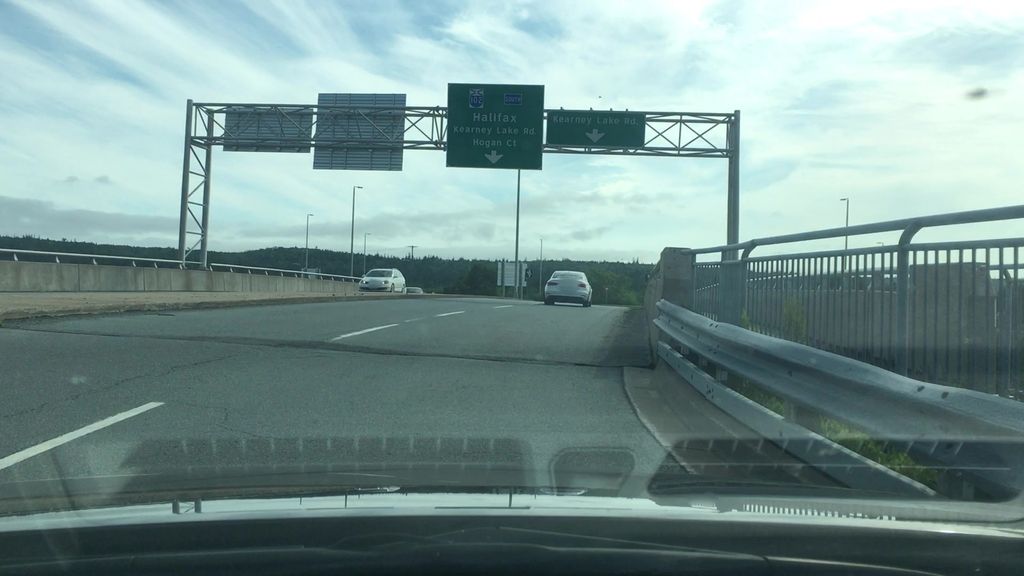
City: halifax